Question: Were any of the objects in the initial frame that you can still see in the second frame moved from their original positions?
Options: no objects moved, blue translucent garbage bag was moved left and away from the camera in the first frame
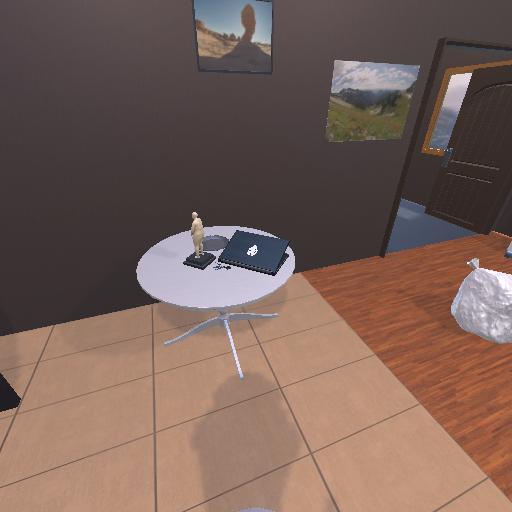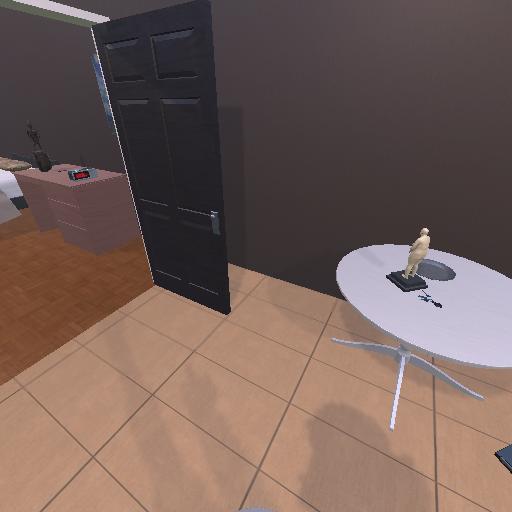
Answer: no objects moved